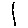
Label: line